Question: I have a set of 3 elements that need to be seen on the initial screen, while the stuff in the body below those elements, needs to be below the bottom of the initial screen, but the user still needs to be able to scroll to everything after the load. The perfect example of this is the landing page on dropbox.com (when logged out).
No matter how much the user zooms out, the elements below that lines stay below it, and are not seen until the user scrolls down. I am looking for a good CSS or jQuery solution.
I have seen <URL> but I cannot simply make those 3 elements absolute.
The best way for me to do this, would be to extend the 3rd div's height to the bottom of the initial screen, how can I do this?
EDIT: I have about 6 divs total, and I only want the first 3 to be visible while the rest must be below the initial screen bounds.
EDIT: here is a picture of the div layout:
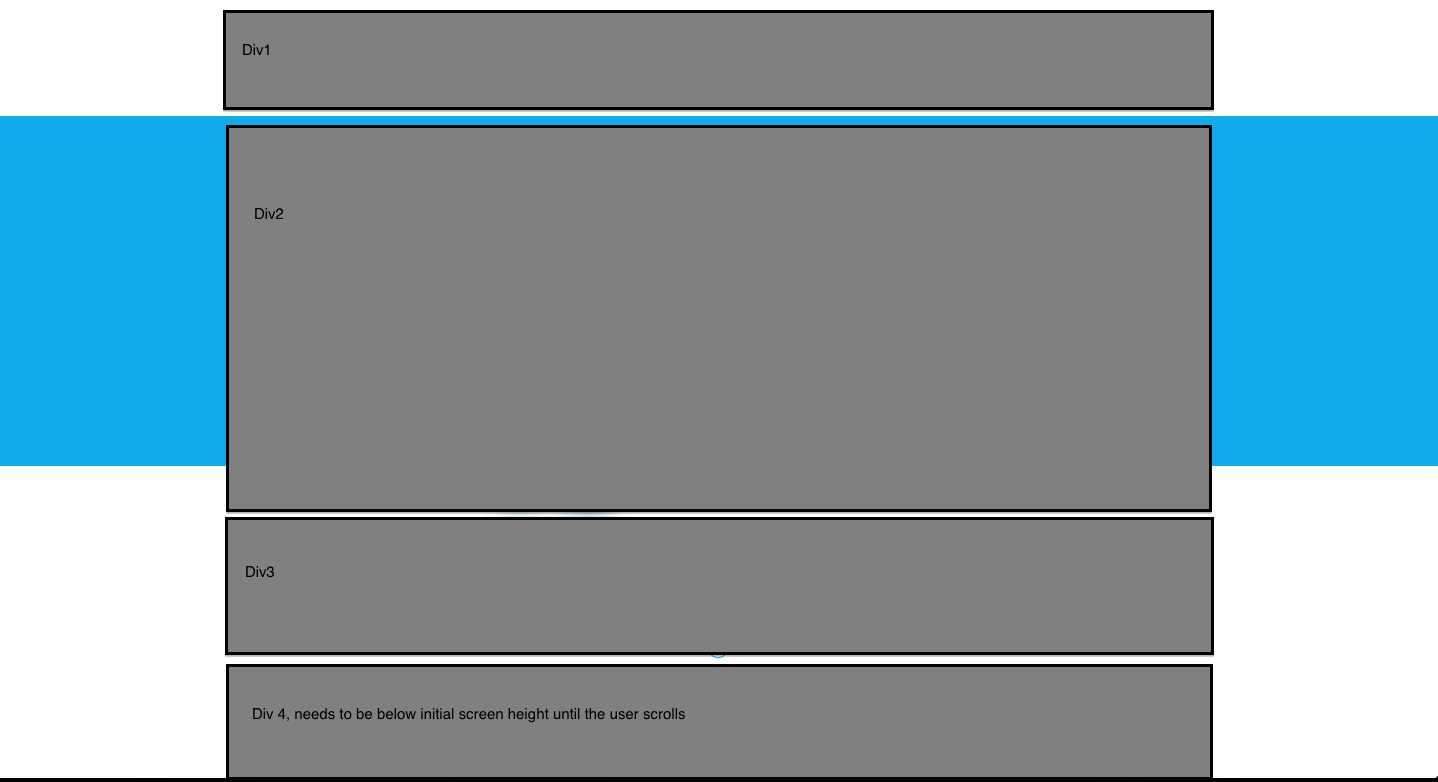
Answer: '''
$(document).ready(function(){
var w = $(window).height(); //Gives height of whole window
// then set css heights based on window height
});
'''
More information about how the 3 divs are going to be laid out will help!
You can also do it incase they resize the window.
'''
$(window).resize(function(){
var w = $(window).height(); //Gives new Height of window
//Then set css heights again
});
'''